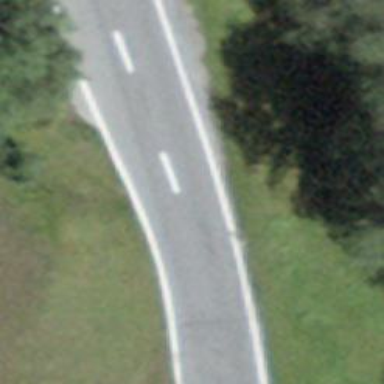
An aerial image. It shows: Secondary road with asphalt surface.